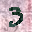
Label: 3